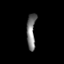
Tissue: lung
Cell type: Epithelial cells
Senescence score: 0.1619
Nuclear area (px): 307
Mean DAPI intensity: 124.336